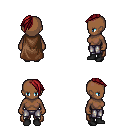
a pixel art fantasy rpg character, female body template, human, dark skin, brown cape, metal pants, brunette long mohawk hairstyle, black shoes, four views (front, back, left, right), 2x2 character sprite sheet, small pixel art, hard edges, no anti-aliasing